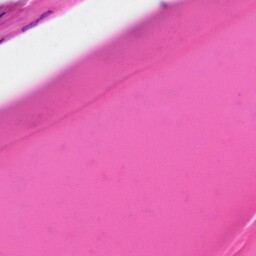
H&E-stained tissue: Skin